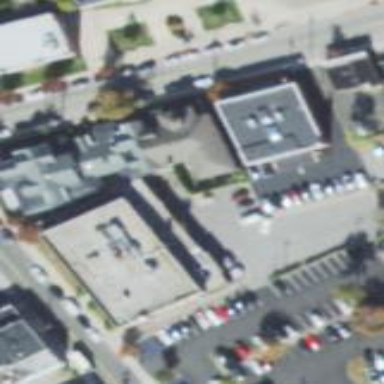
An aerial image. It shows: Commercial building.